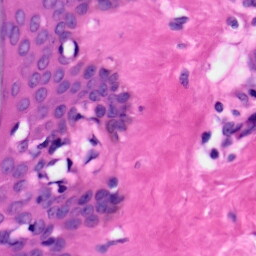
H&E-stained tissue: Skin